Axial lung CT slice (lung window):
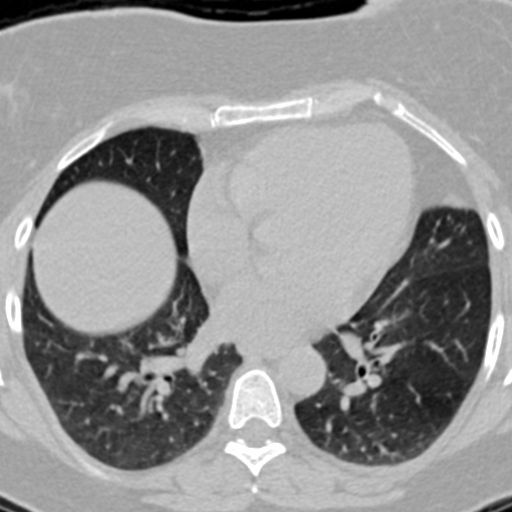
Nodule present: no